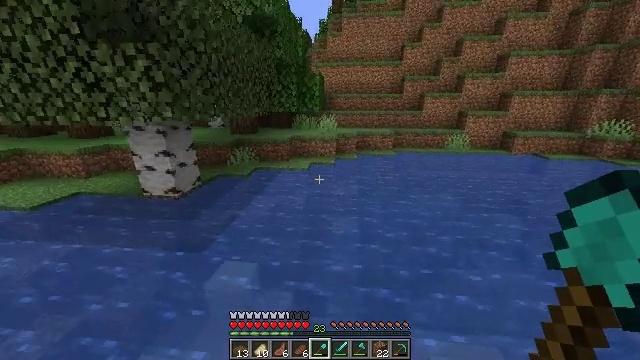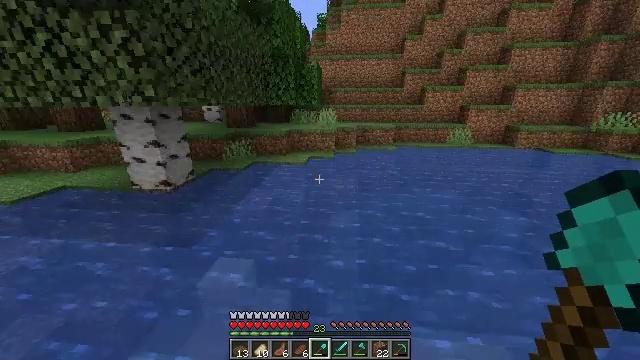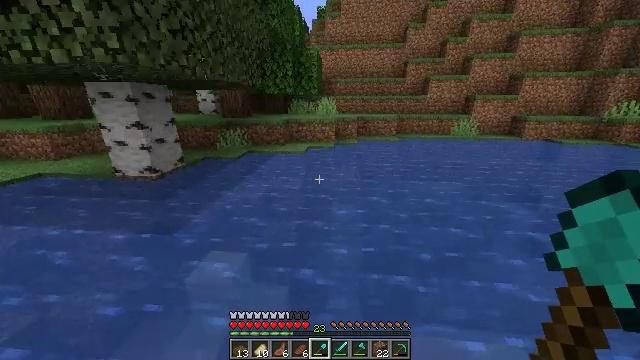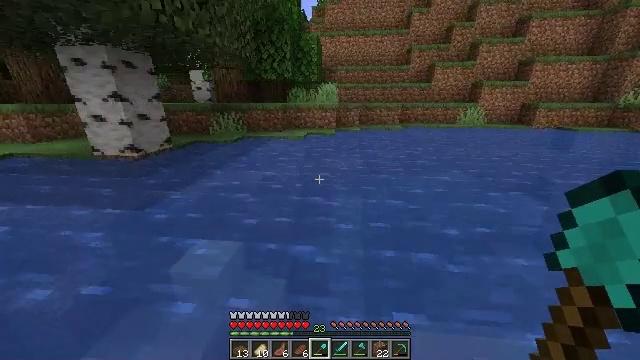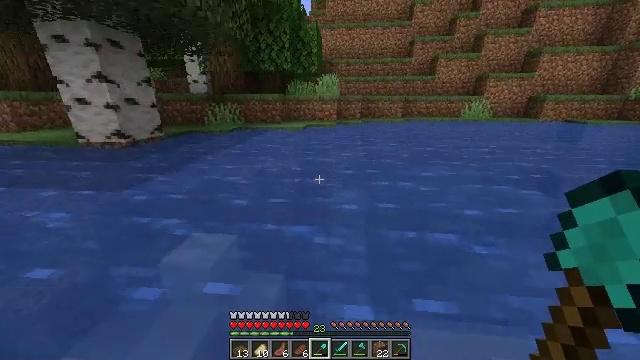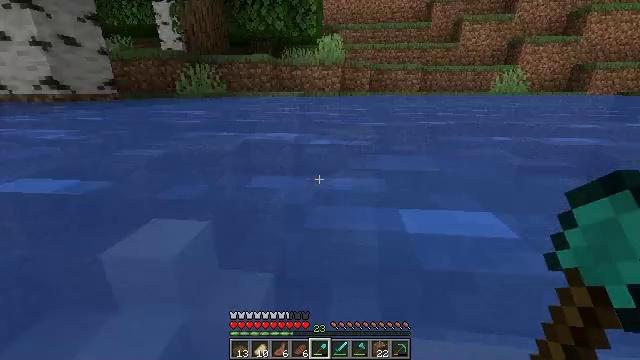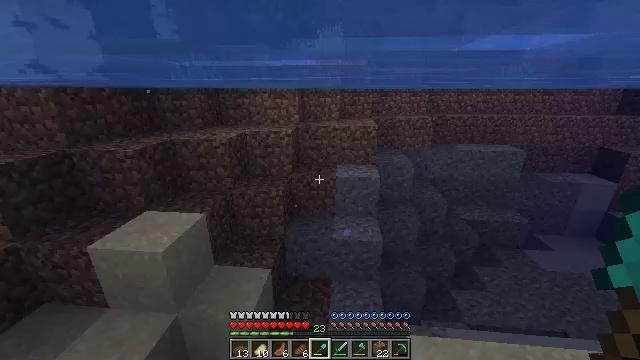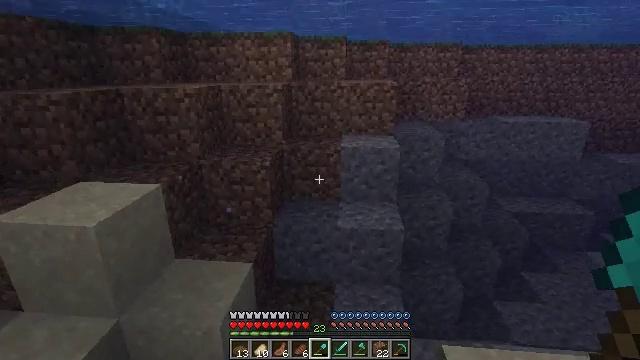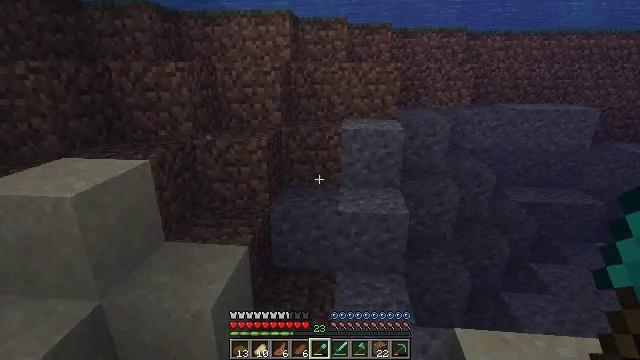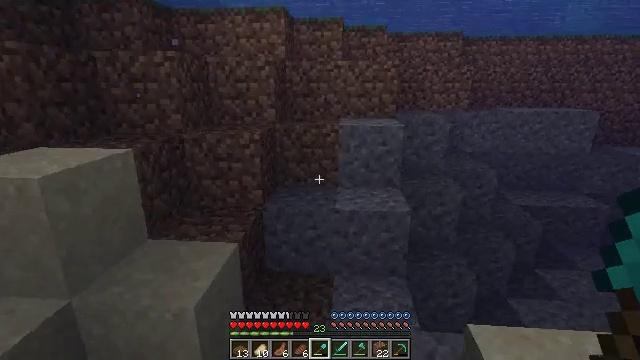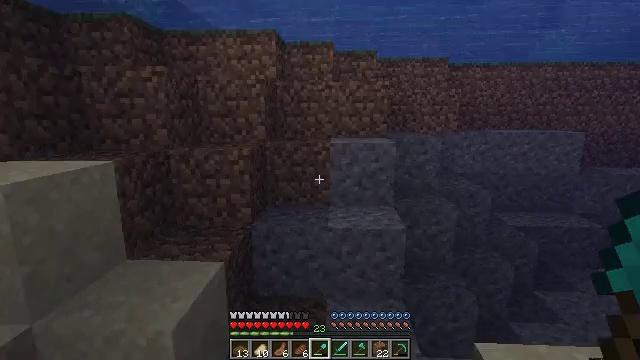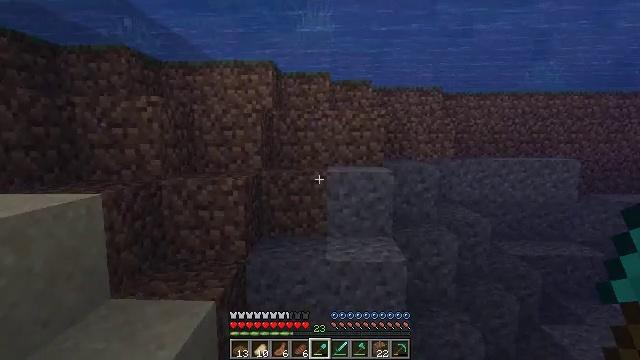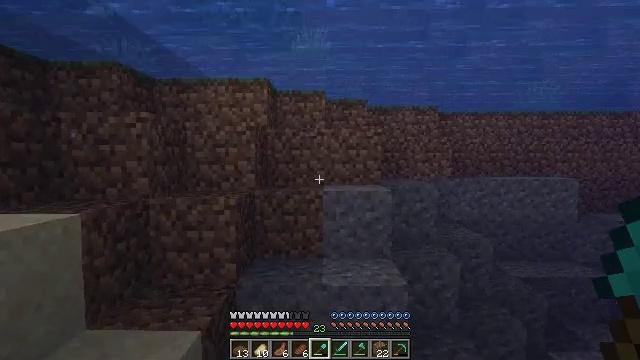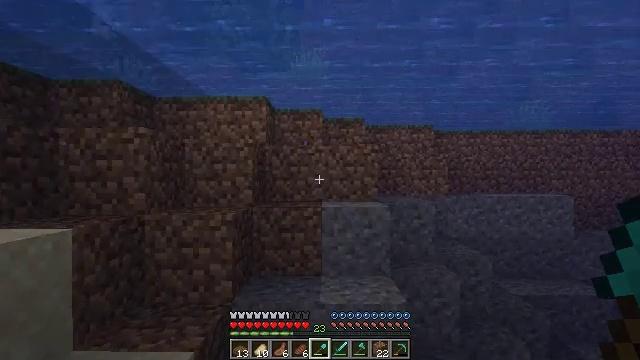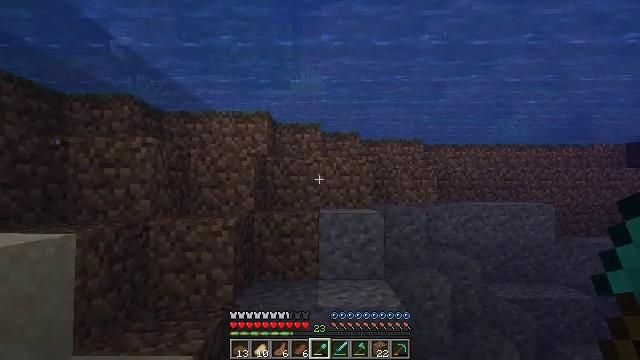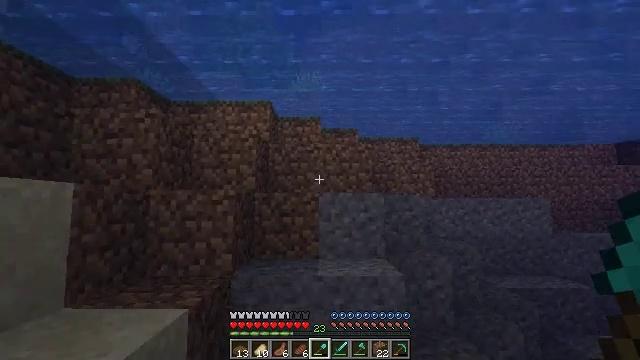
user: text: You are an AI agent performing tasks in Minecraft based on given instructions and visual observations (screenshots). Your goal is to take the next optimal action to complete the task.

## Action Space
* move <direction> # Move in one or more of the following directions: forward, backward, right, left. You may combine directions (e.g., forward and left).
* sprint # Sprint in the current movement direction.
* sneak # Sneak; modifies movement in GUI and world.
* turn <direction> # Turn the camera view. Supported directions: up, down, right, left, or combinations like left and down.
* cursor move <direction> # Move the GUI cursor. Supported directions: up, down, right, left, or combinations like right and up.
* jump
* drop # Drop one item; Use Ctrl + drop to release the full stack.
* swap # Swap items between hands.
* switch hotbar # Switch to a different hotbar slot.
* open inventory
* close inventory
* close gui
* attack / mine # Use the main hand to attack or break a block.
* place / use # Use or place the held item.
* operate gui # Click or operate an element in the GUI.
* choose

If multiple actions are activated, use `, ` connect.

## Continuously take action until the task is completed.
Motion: motion action
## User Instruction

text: Hunt animals.
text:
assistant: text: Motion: move forward
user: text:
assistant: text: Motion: move forward
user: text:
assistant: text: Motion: move forward
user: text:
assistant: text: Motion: move forward
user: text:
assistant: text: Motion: move forward, sneak
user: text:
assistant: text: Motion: move forward, sneak
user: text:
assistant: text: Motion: move forward, sneak
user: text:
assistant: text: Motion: move forward, sneak
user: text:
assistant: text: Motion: move forward, turn up
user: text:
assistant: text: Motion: move forward, turn right and up
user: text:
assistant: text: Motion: move forward, turn up
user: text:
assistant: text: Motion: move forward, sprint, turn up
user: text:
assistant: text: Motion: move forward, sprint, turn up
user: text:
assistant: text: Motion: move forward, sprint, turn up
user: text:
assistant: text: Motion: move forward, sprint, turn up
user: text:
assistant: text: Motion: move forward, sprint, turn up
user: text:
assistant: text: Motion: move forward, turn up
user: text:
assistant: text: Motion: move forward, turn left and up
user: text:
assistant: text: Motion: move forward, turn left
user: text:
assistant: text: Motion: move forward
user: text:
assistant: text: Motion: move forward, jump
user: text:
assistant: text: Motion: move forward, jump
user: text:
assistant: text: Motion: move forward, jump
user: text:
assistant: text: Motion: move forward, turn left, jump
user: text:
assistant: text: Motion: move forward, jump
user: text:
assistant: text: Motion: move forward, jump
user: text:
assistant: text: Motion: move forward, jump
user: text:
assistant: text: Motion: move forward, jump
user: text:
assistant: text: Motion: move forward, turn down, jump
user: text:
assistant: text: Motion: move forward, turn right and down, jump